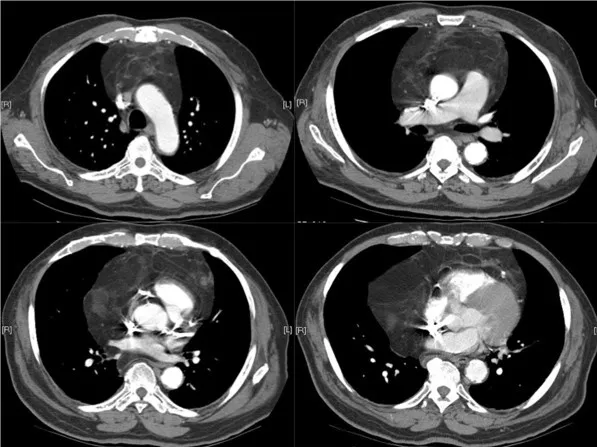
Preoperative computed tomography scan. Chest computed tomography scan at the level of pulmonary hilum (upper left image) demonstrates the multi-lobulated mass, well-defined, homogenous, low-attenuation mass in the anterior mediastinum. The other three images show lobulated mass with multiple calcific septations. The fat plane between the mass and the left pulmonary artery is focally obliterated.
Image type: radiology (ct)